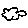
Label: cloud